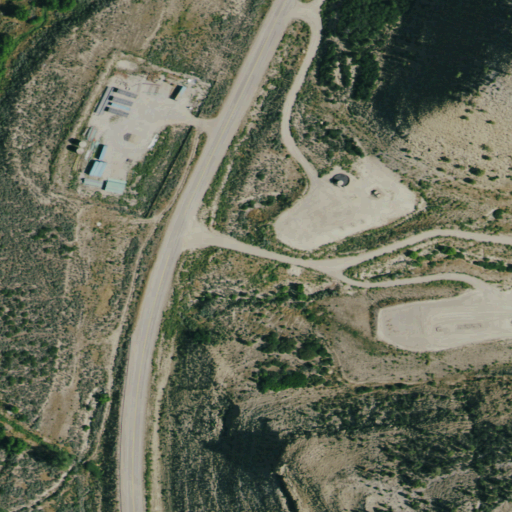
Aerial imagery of valley in Colorado named Helm Gulch containing shrub, evergreen forest, low intensity development, open development, pasture, high intensity development, medium intensity development, cultivated crops, and woody wetlands